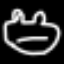
Label: frog